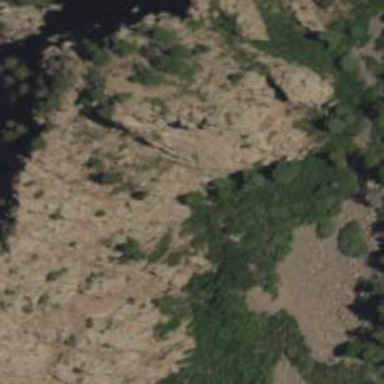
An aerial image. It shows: Natural cliff.